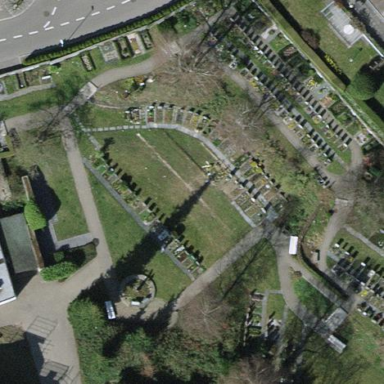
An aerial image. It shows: Cemetery.